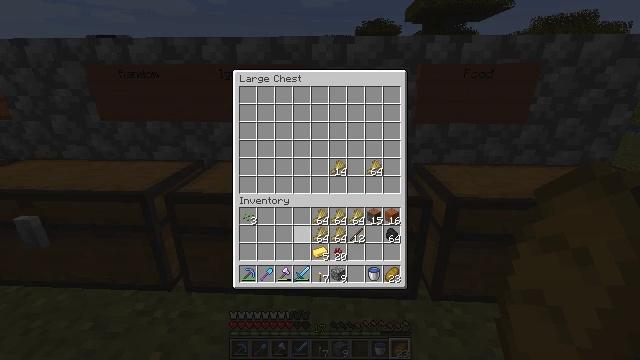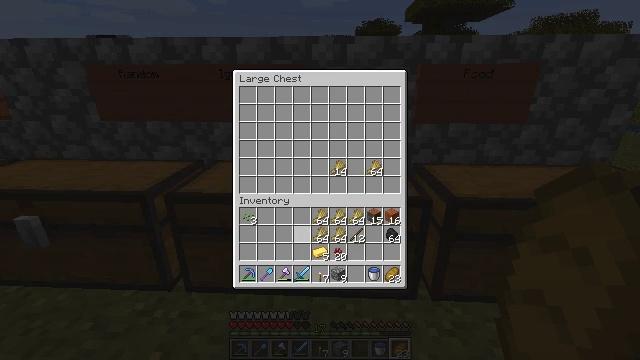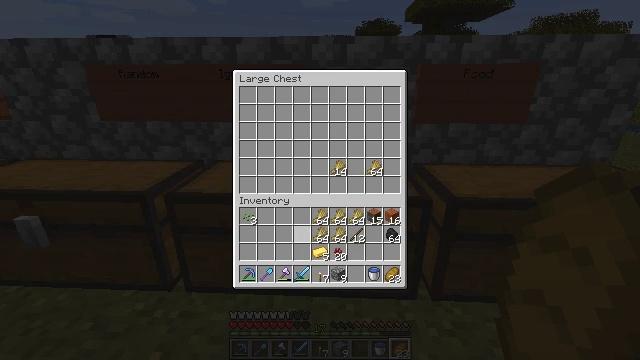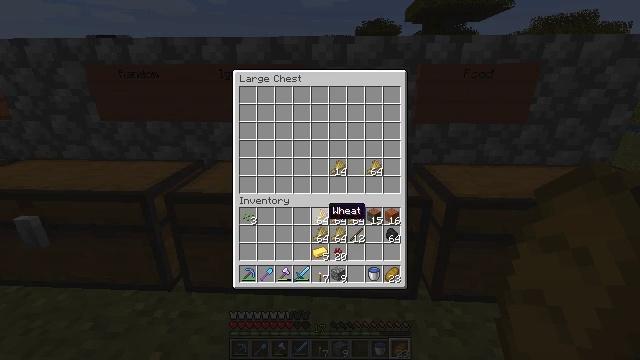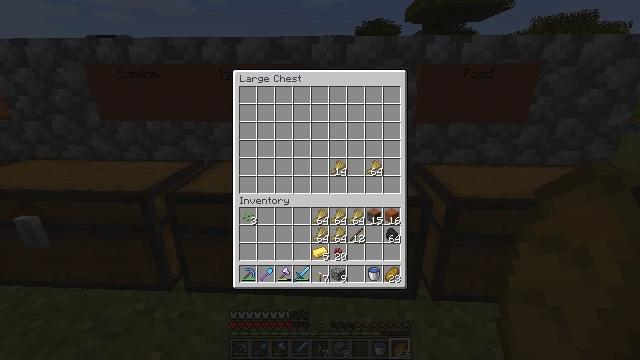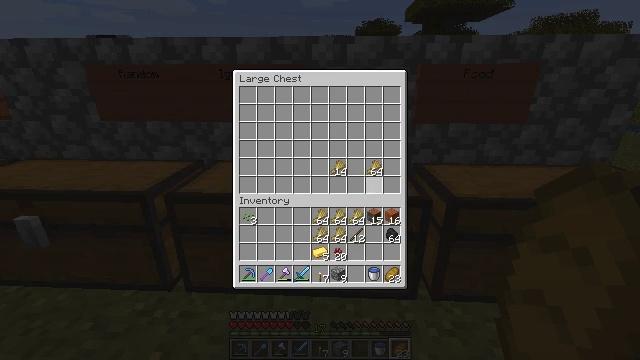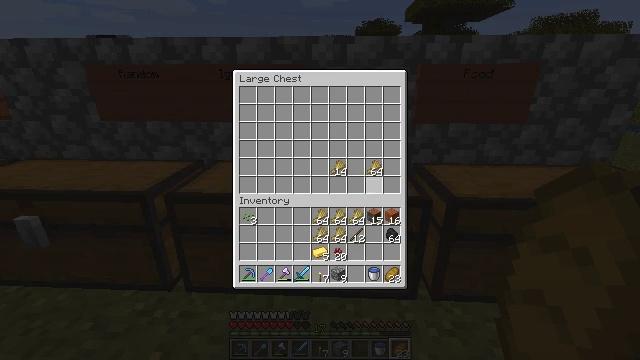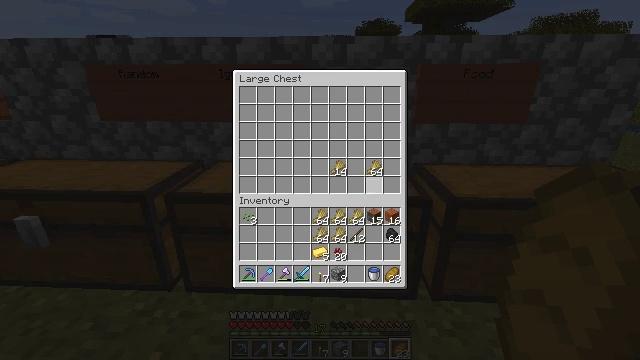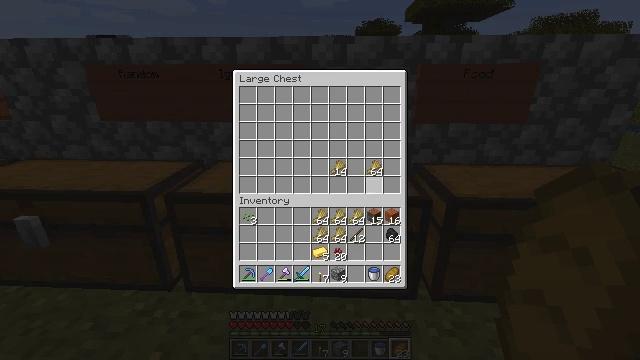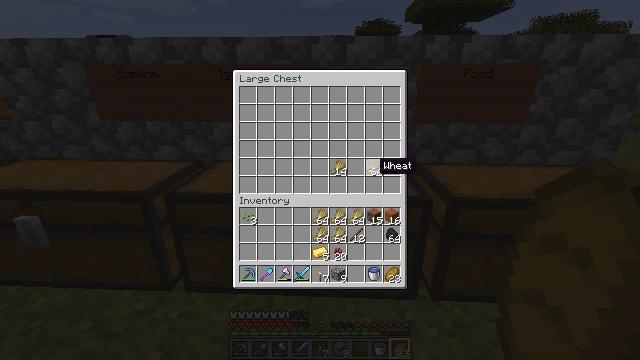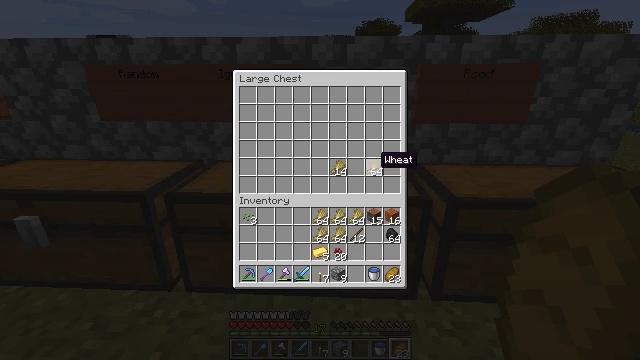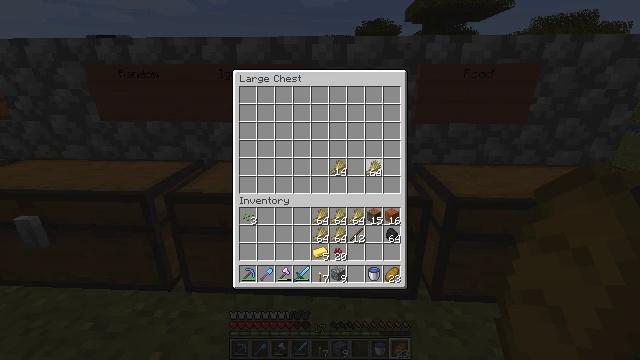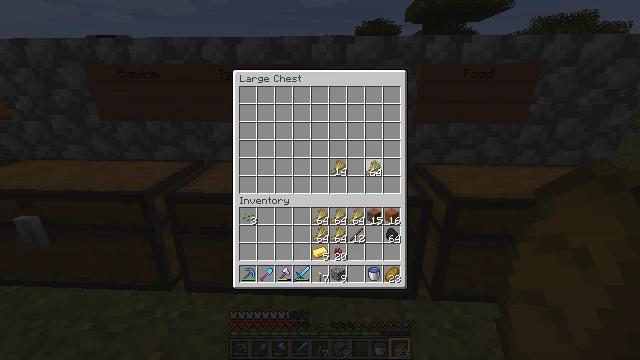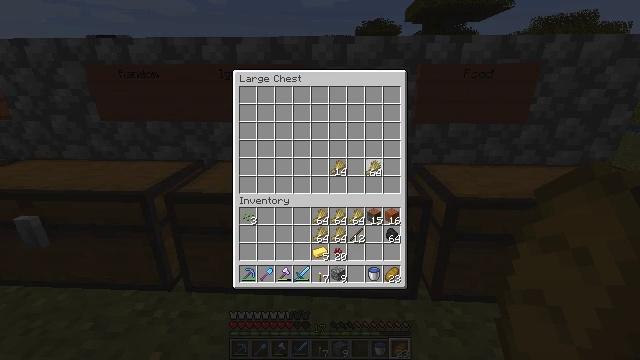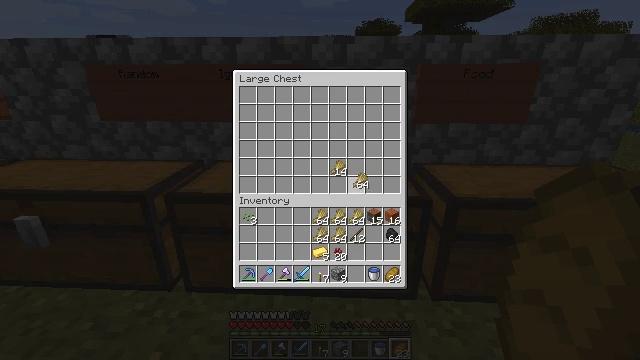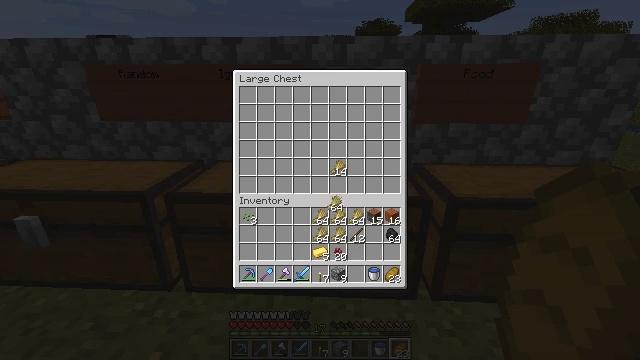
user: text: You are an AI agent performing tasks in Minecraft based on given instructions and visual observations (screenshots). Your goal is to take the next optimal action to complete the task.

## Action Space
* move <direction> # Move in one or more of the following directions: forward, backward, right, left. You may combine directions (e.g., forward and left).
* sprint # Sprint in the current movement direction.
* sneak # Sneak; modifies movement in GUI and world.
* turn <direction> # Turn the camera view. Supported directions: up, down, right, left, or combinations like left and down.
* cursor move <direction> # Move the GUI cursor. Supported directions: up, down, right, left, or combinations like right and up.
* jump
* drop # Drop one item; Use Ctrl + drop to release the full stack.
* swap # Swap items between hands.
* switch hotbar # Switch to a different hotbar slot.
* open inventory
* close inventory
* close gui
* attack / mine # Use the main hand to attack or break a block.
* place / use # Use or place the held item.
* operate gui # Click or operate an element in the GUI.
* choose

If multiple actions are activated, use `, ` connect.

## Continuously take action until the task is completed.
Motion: motion action
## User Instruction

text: Make some bread using three wheat.
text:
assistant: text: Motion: no_op
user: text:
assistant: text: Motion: no_op
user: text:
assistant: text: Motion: cursor move right and up
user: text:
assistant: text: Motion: cursor move right and up
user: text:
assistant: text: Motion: cursor move right and up
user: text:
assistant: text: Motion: no_op
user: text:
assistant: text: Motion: no_op
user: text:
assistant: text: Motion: no_op
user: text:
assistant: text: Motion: no_op
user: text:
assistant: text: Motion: no_op
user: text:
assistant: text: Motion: operate gui
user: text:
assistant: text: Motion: operate gui
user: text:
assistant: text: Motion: operate gui
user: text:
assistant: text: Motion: cursor move left and down
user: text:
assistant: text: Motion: cursor move left and down
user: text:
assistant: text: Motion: cursor move left and down
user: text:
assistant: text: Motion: no_op
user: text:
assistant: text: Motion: no_op
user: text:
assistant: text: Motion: no_op
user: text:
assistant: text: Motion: no_op
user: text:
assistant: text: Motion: no_op
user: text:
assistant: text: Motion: no_op
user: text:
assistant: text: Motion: operate gui
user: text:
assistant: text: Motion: operate gui
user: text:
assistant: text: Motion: operate gui
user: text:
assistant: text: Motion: operate gui
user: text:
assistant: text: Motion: no_op
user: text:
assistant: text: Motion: no_op
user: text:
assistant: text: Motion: no_op
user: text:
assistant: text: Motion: no_op